Question: I am developing Windows application which contains a datagridView. When data is inserted into SQL Server database then I want to display it in the DataGridView.
Now I am using a timer which pings the database (open DB connection, execute query, if data found then change datasource of DataGridView).
Is there any other method which run when data inserted into table (no need to ping DB)? Can I use Windows services?

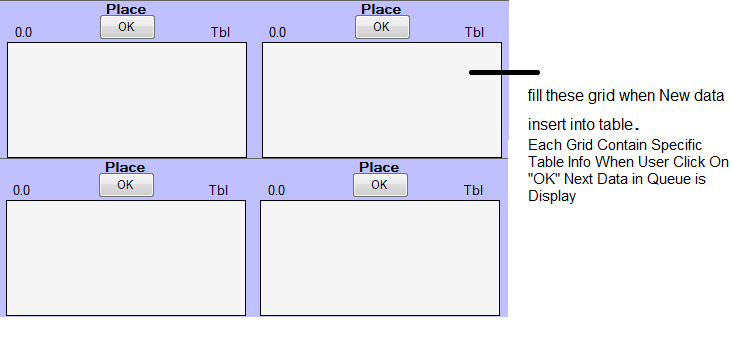
Answer: You're looking for the <URL>, which allows you to listen for changes to the resultset of a SQL query.